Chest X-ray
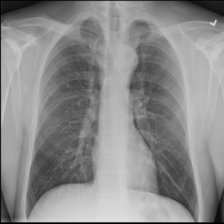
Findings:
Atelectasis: negative
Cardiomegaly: negative
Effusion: negative
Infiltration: negative
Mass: negative
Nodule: negative
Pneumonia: negative
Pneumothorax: negative
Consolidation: negative
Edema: negative
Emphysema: negative
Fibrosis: negative
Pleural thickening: negative
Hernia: negative